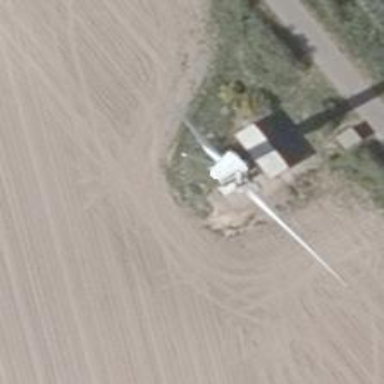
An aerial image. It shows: Wind generator is in the picture.